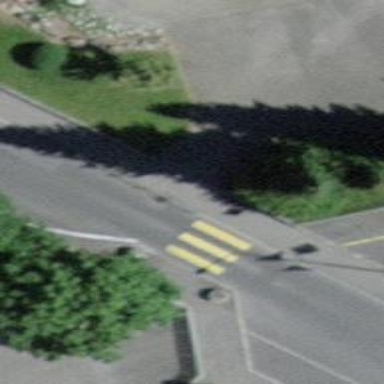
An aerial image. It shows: Uncontrolled zebra crossing.